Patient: sex F, age 65
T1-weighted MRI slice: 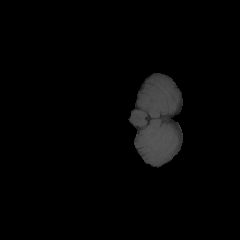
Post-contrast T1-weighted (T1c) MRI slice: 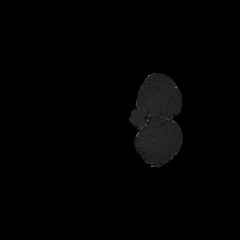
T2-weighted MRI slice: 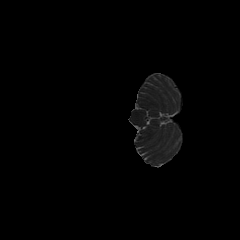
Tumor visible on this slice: no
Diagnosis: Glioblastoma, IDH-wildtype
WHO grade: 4